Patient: sex M, age 52
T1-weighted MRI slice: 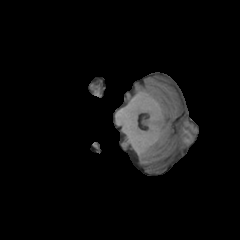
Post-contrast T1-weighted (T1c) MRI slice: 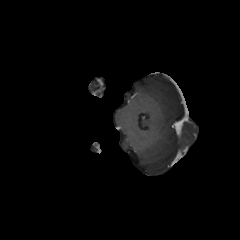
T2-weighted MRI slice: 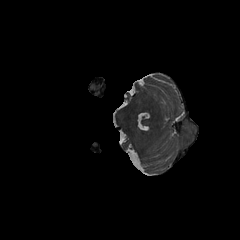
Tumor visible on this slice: no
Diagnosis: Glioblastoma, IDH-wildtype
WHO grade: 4